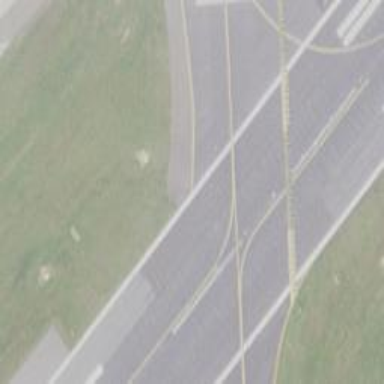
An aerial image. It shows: View of taxiway at the airport.